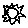
Label: sun